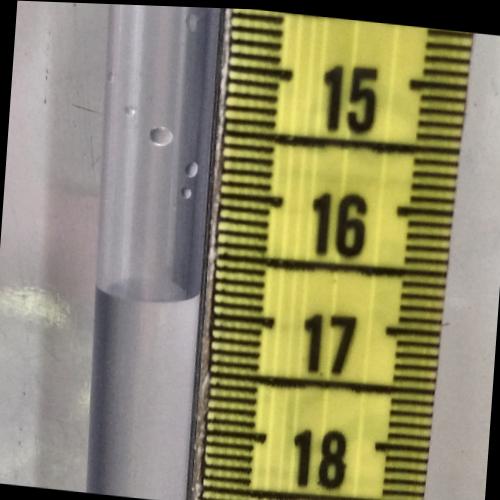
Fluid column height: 16.9 cm